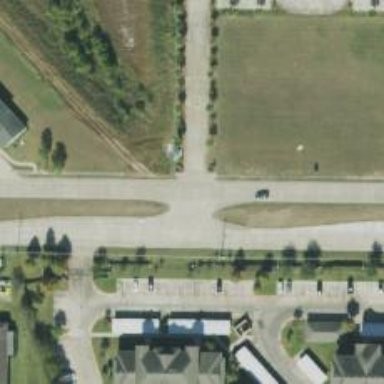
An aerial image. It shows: Secondary link road.